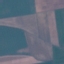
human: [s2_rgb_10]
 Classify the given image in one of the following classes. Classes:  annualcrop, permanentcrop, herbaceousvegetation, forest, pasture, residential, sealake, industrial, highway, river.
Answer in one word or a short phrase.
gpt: AnnualCrop